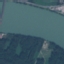
Label: River